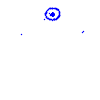
Particle: kaon